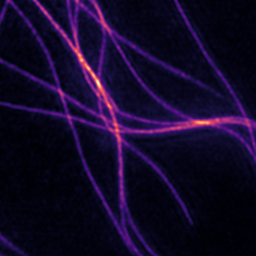
Label: Super-resolution Microtubules image